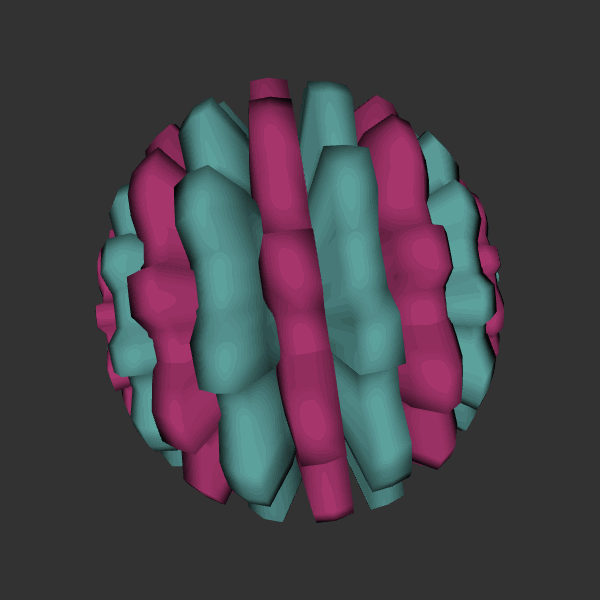
Background: dark